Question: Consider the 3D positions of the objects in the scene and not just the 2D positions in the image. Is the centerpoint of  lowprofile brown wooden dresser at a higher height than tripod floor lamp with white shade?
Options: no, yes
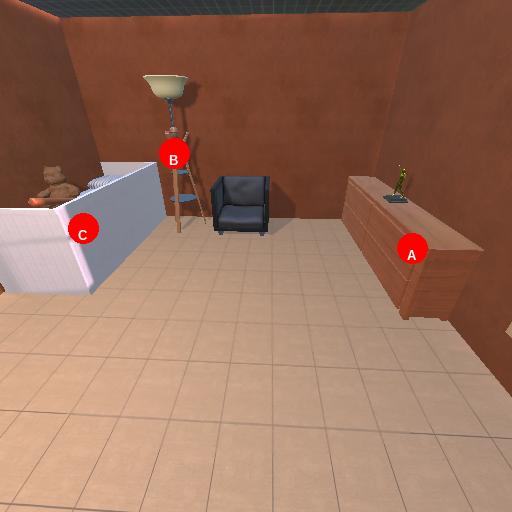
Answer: no